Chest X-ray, AP view. Patient: 58 years old, sex M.
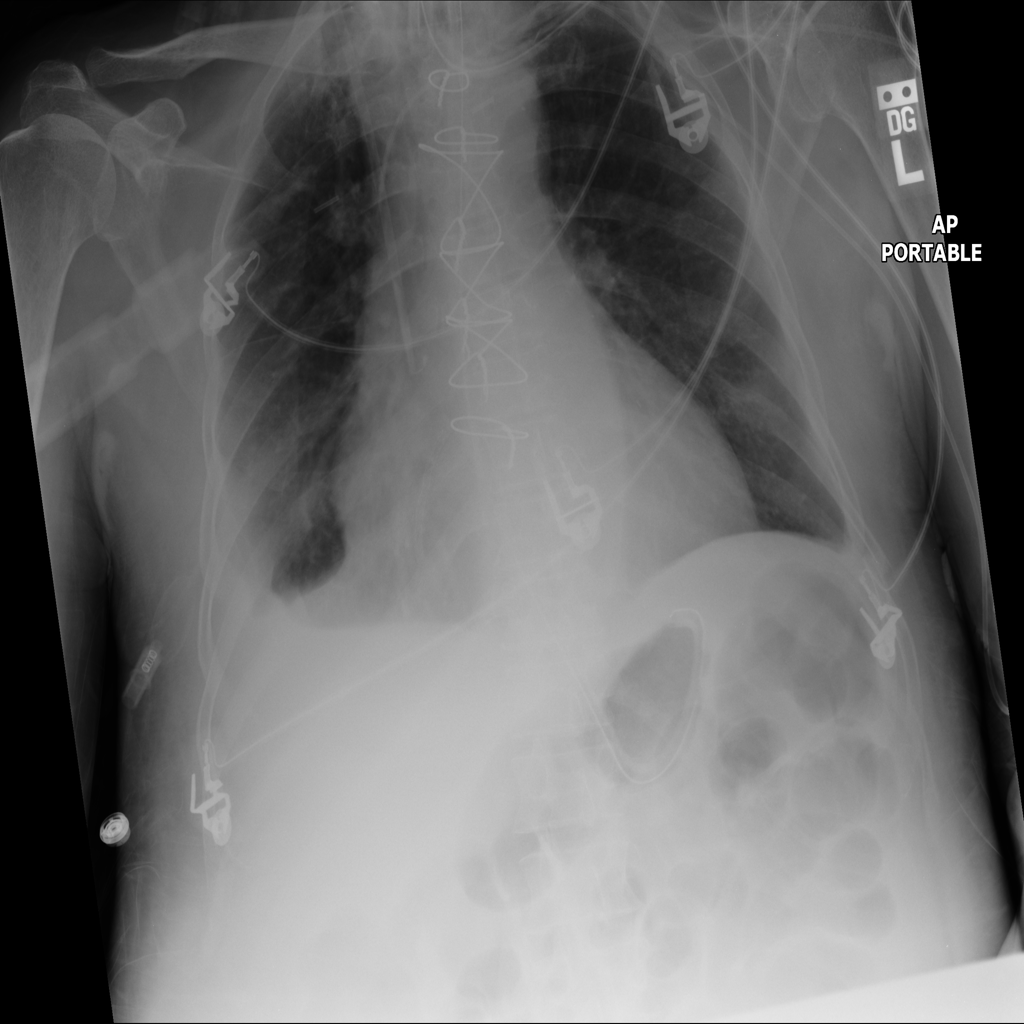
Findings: No Finding